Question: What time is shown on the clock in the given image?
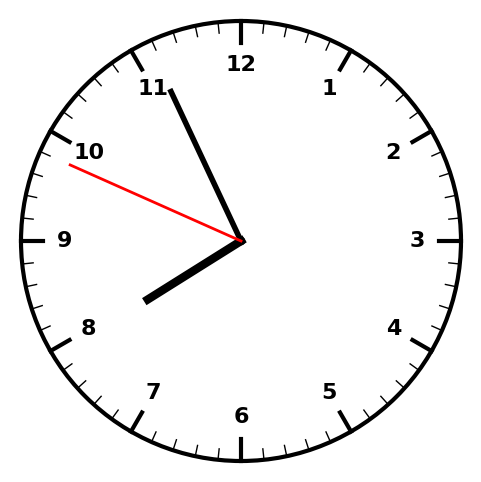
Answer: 07:55:49